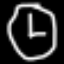
Label: clock